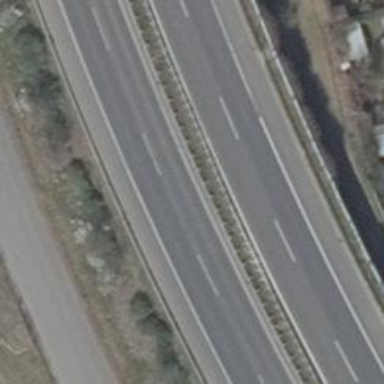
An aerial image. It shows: Trunk highway designated for motor vehicles.